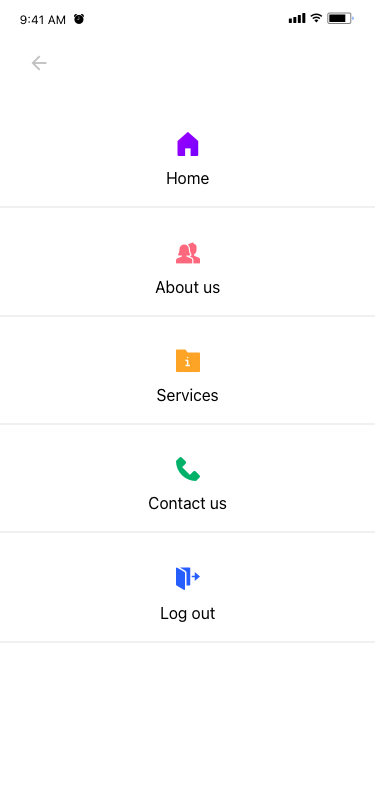
Text in this UI design:
UI Text/Heading/H4/Hightlight
9:41 AM